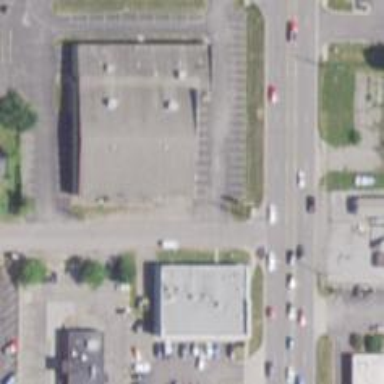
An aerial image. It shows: Building housing bowling alley.